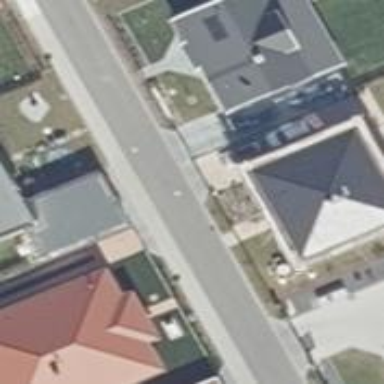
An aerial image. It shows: Residential road with asphalt surface and sidewalk on the left side.